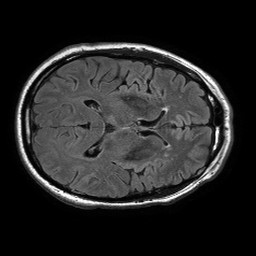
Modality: FLAIR
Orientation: axial
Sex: male
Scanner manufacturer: philips
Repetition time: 11 s
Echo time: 0.125 s